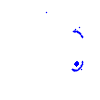
Particle: electron